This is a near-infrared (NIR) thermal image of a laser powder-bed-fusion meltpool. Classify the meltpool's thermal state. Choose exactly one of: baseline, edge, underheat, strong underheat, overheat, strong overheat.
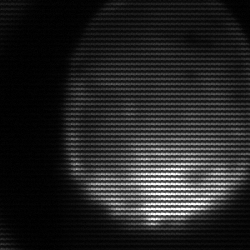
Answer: edge